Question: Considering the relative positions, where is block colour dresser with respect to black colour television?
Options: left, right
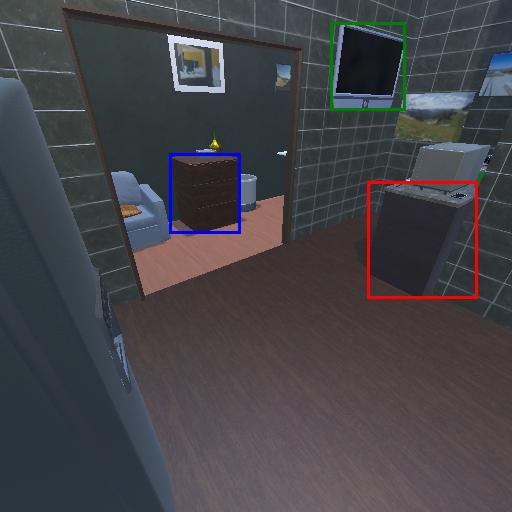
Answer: left